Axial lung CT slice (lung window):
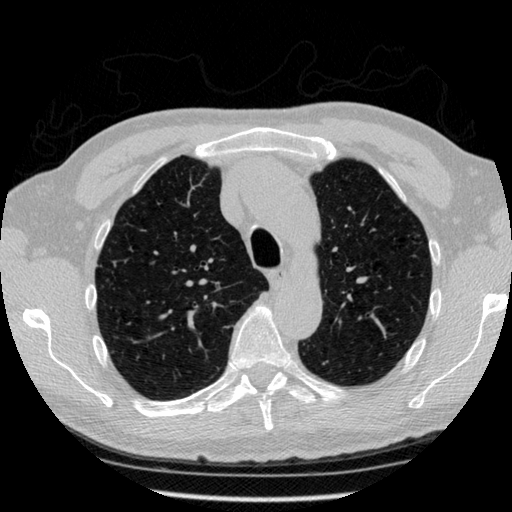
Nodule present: no